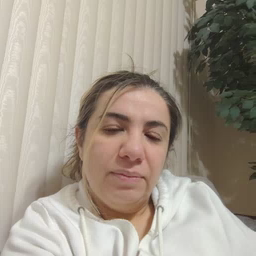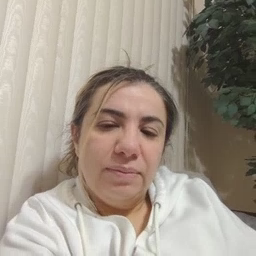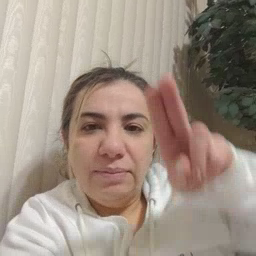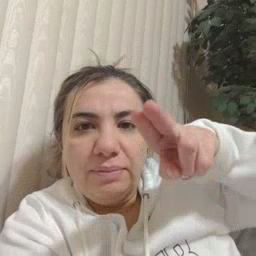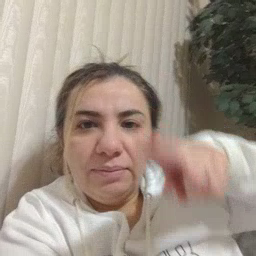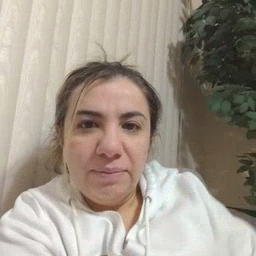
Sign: chair